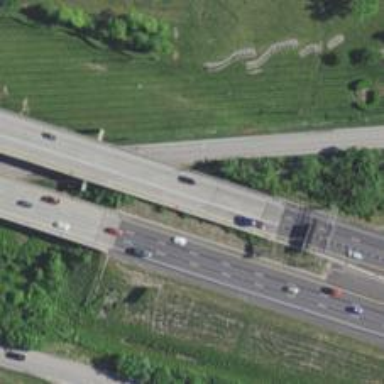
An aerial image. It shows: Bent bridge.